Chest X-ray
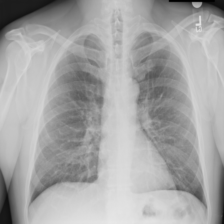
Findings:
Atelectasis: negative
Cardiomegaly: negative
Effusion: negative
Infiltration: negative
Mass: negative
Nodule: negative
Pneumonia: negative
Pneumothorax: negative
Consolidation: negative
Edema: negative
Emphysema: negative
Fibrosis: negative
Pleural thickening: negative
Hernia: negative